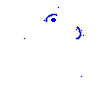
Particle: electron